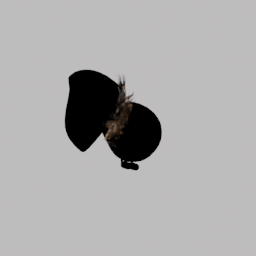
Label: decoration